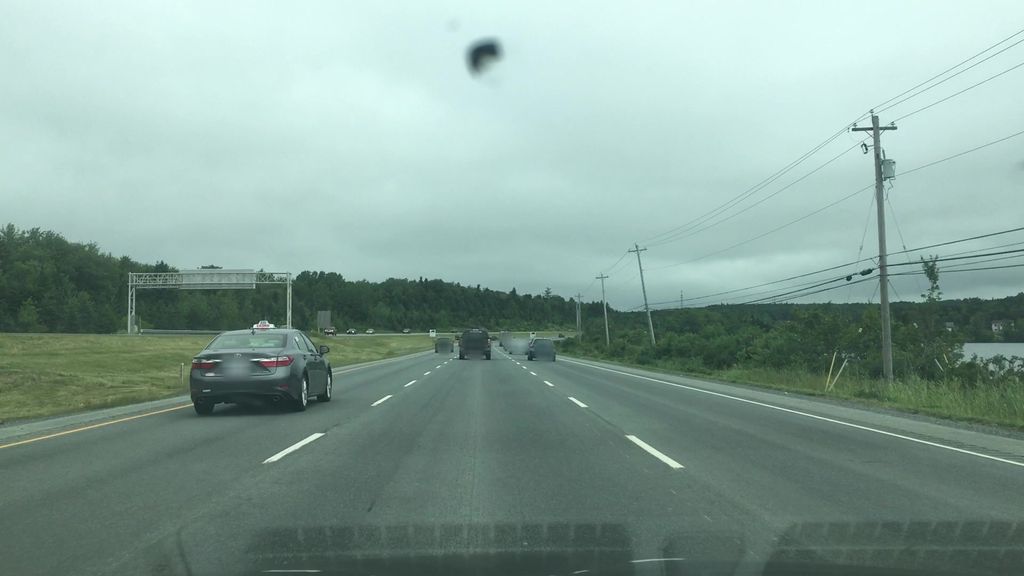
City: halifax